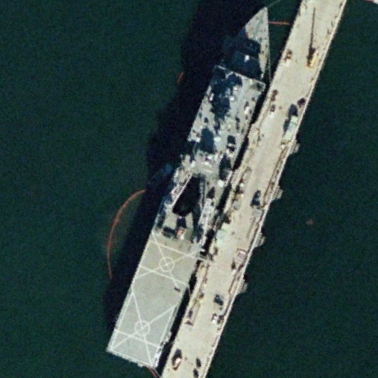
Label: combat